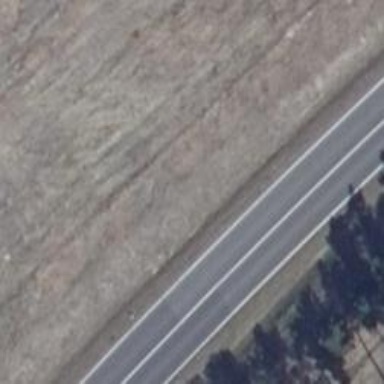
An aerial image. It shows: Asphalt road classified as primary highway. It is designated as motorroad.